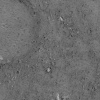
Atmospheric dust classification: not_dusty